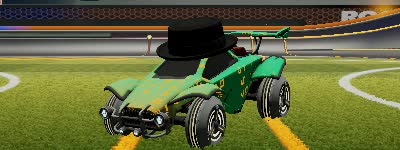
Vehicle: octane